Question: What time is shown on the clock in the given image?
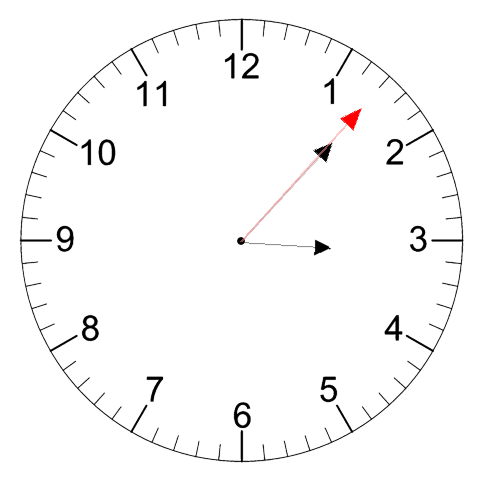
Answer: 03:07:07